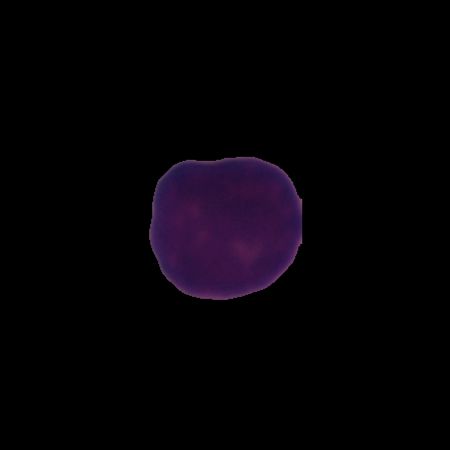
Label: healthy